Aerial crown-view tile of a tropical tree (Barro Colorado Island, Panama), acquired 20250915:
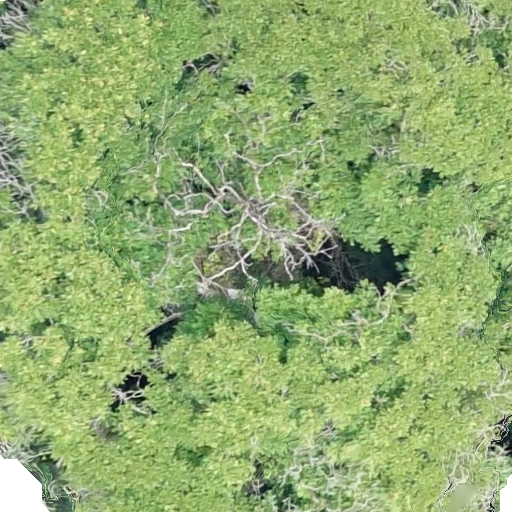
Species: Dipteryx oleifera
GBIF accepted scientific name: Dipteryx oleifera
Crown area: 542.581 m²